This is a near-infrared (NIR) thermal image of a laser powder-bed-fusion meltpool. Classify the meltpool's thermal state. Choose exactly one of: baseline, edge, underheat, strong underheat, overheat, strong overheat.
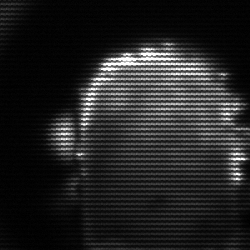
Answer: baseline